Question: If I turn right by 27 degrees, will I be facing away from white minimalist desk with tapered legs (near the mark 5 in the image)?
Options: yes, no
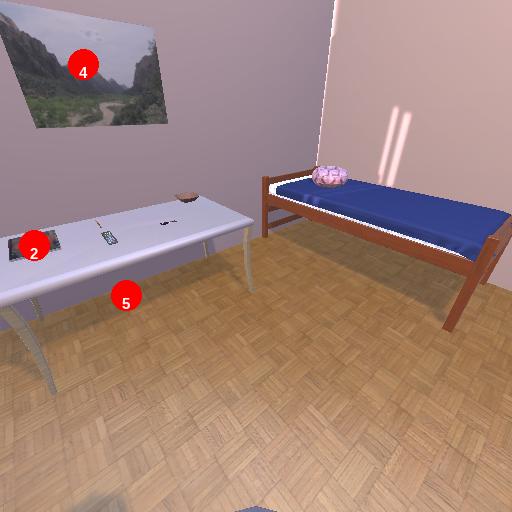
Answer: yes